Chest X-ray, PA view. Patient: 48 years old, sex F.
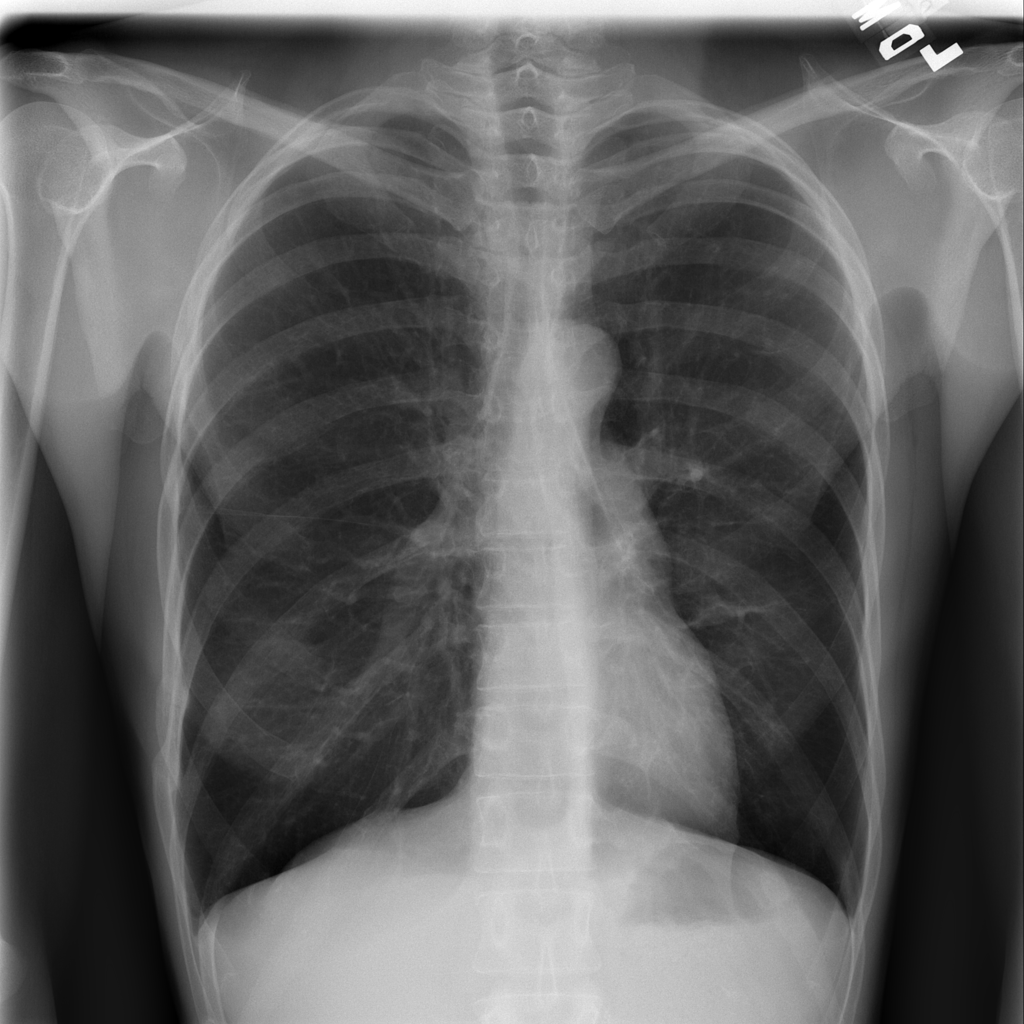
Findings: Emphysema